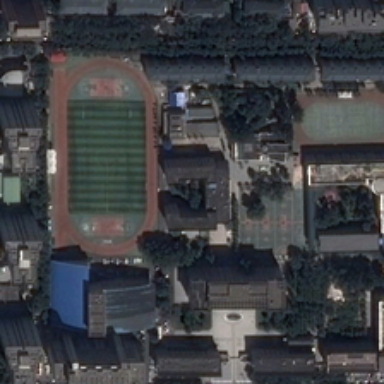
Some buildings with two playgrounds and green trees are in a school .